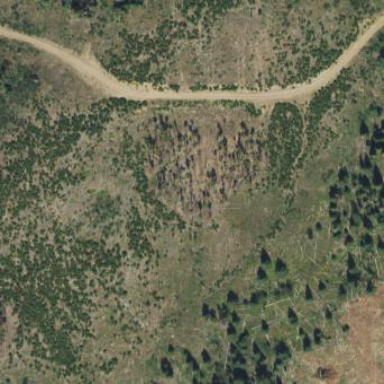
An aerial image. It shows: Evergreen woodland with needle-leaved trees.